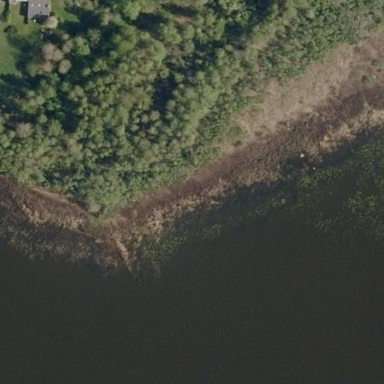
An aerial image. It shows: Reedbed wetland area.